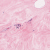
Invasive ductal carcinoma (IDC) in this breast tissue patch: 0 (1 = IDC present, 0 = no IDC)